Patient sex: M
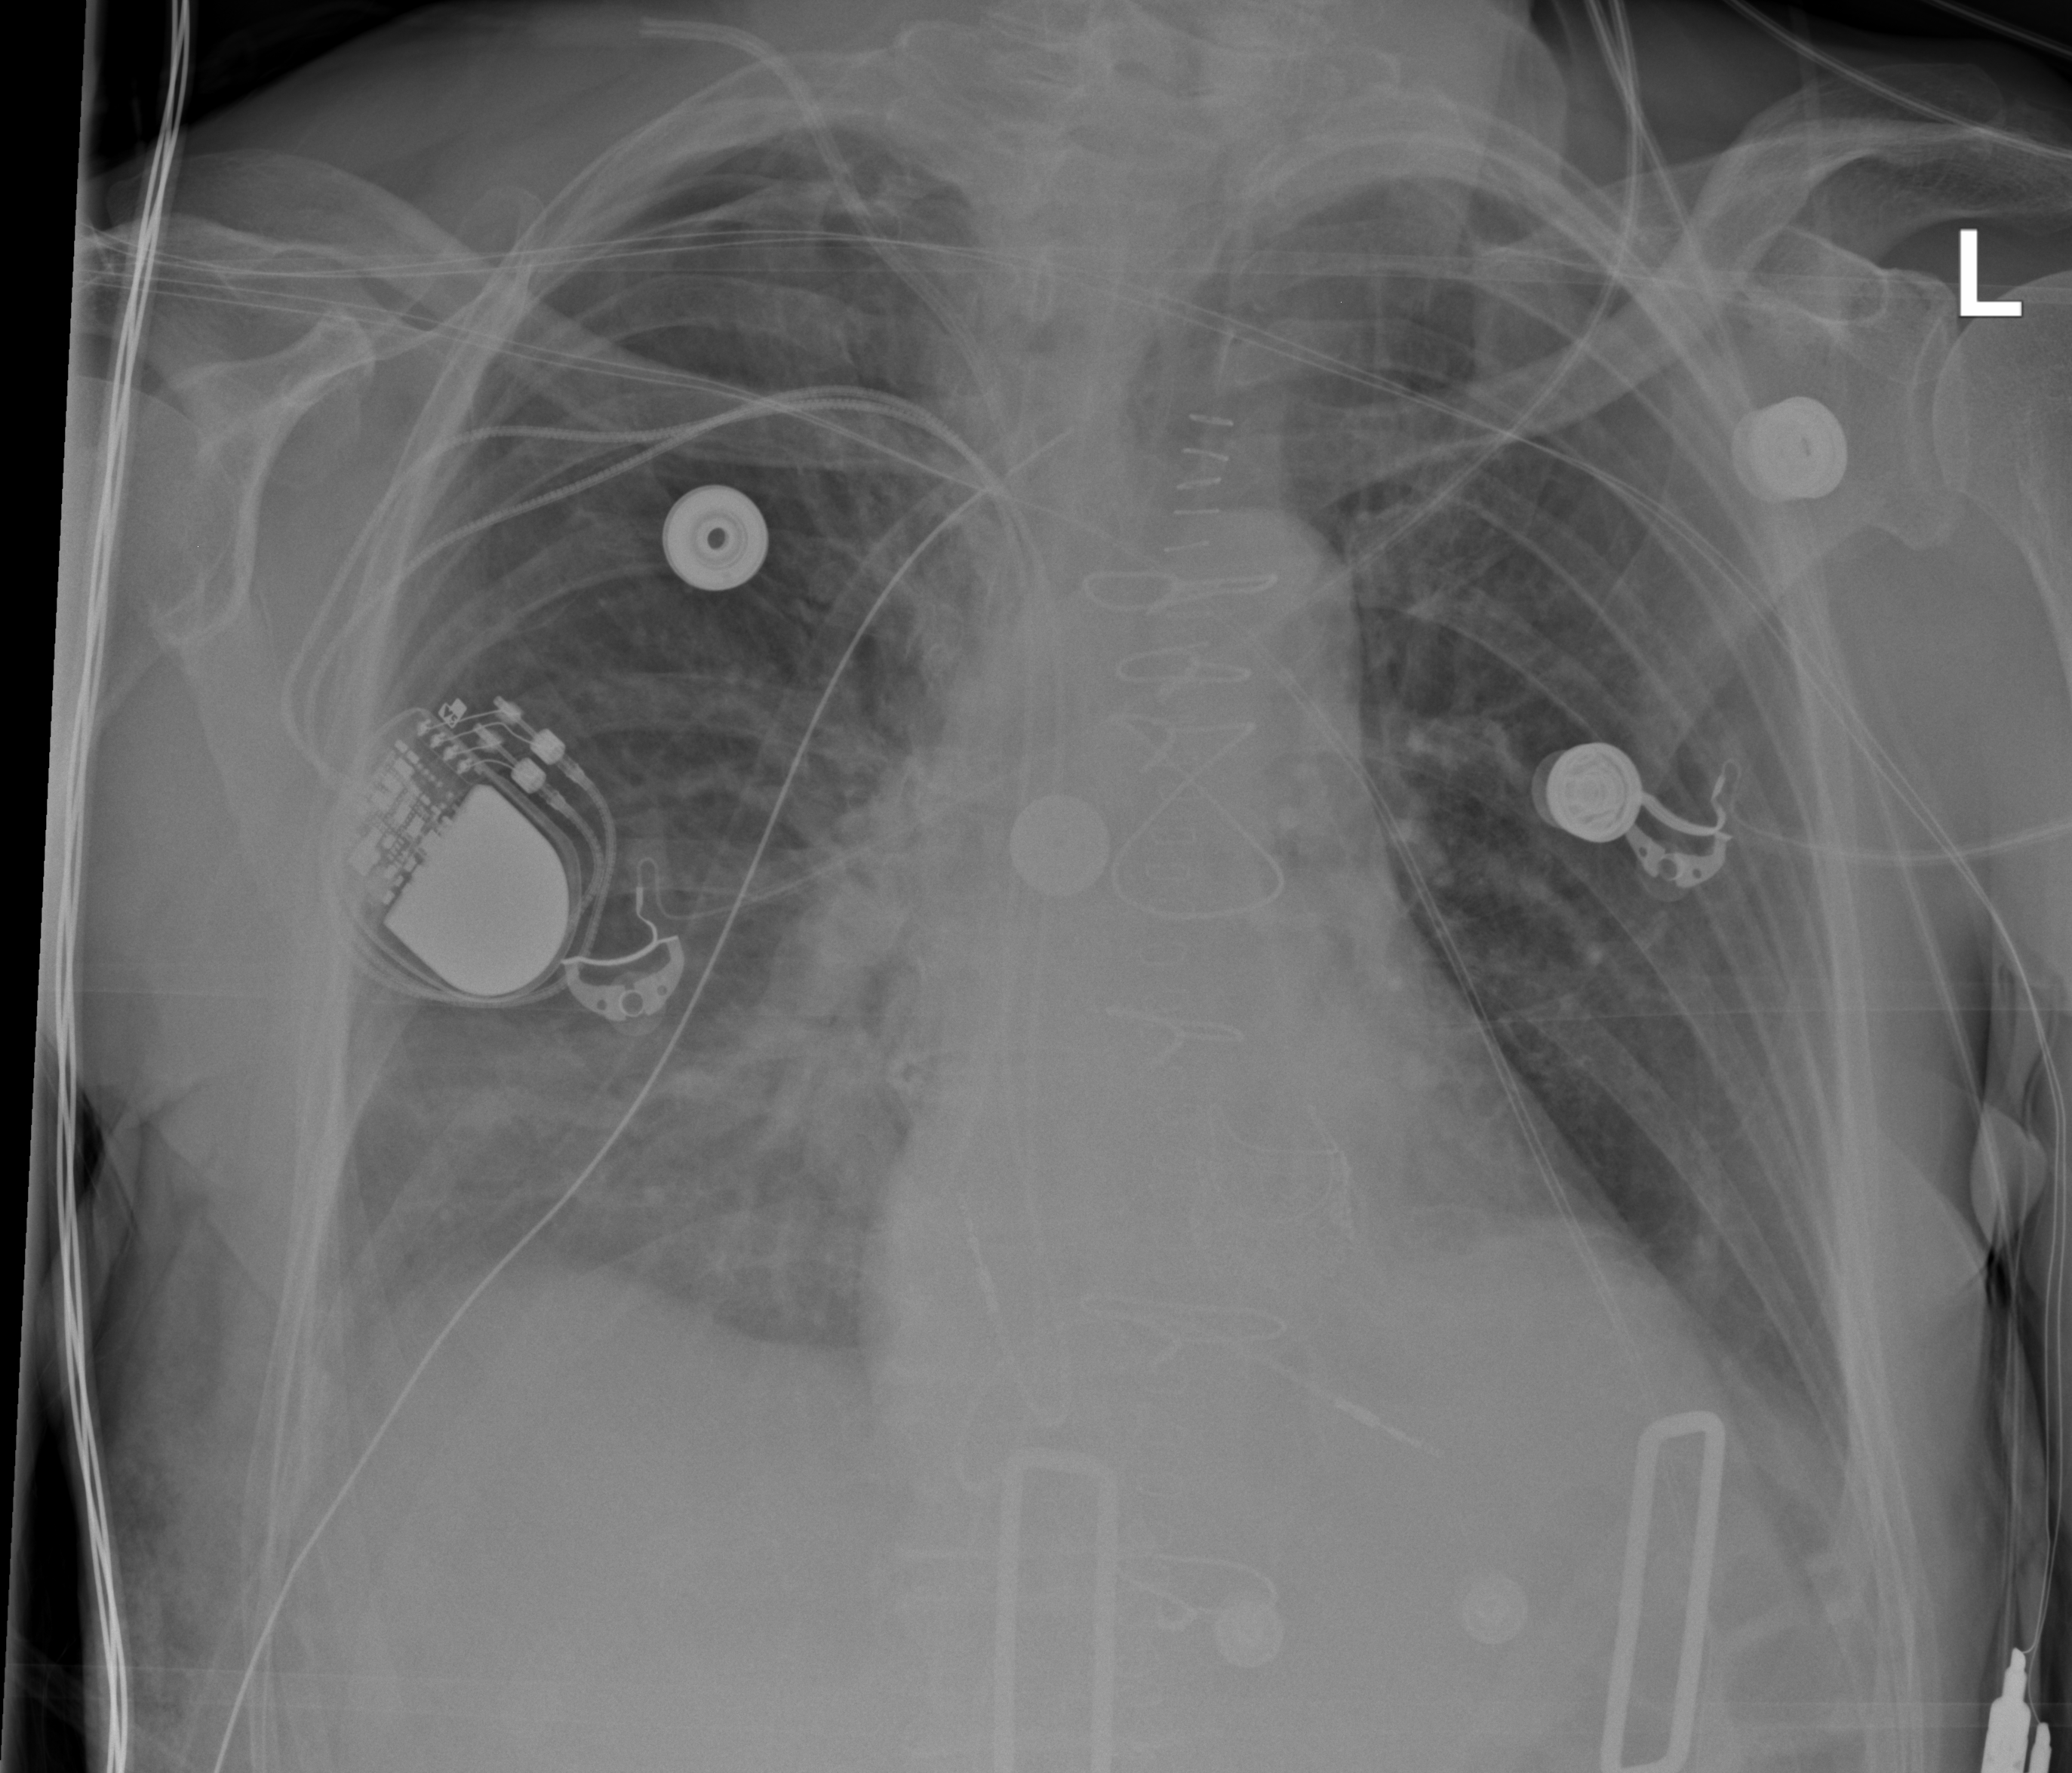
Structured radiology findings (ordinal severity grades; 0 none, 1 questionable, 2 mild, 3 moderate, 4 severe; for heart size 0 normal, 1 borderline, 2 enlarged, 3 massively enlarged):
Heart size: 0
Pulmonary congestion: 0
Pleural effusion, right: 2
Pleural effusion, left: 1
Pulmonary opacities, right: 0
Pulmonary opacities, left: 0
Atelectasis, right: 3
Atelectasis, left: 0